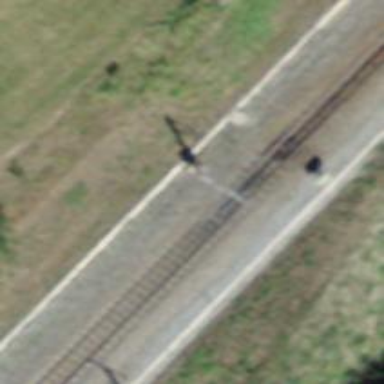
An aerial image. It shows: Catenary mast for power lines.